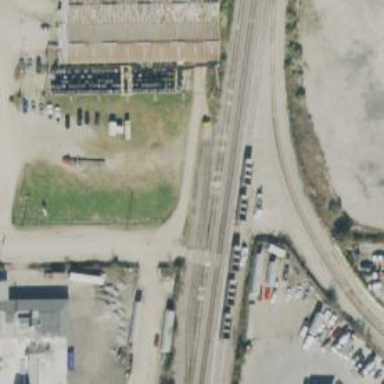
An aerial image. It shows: Railway level crossing.